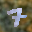
Label: 7